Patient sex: F
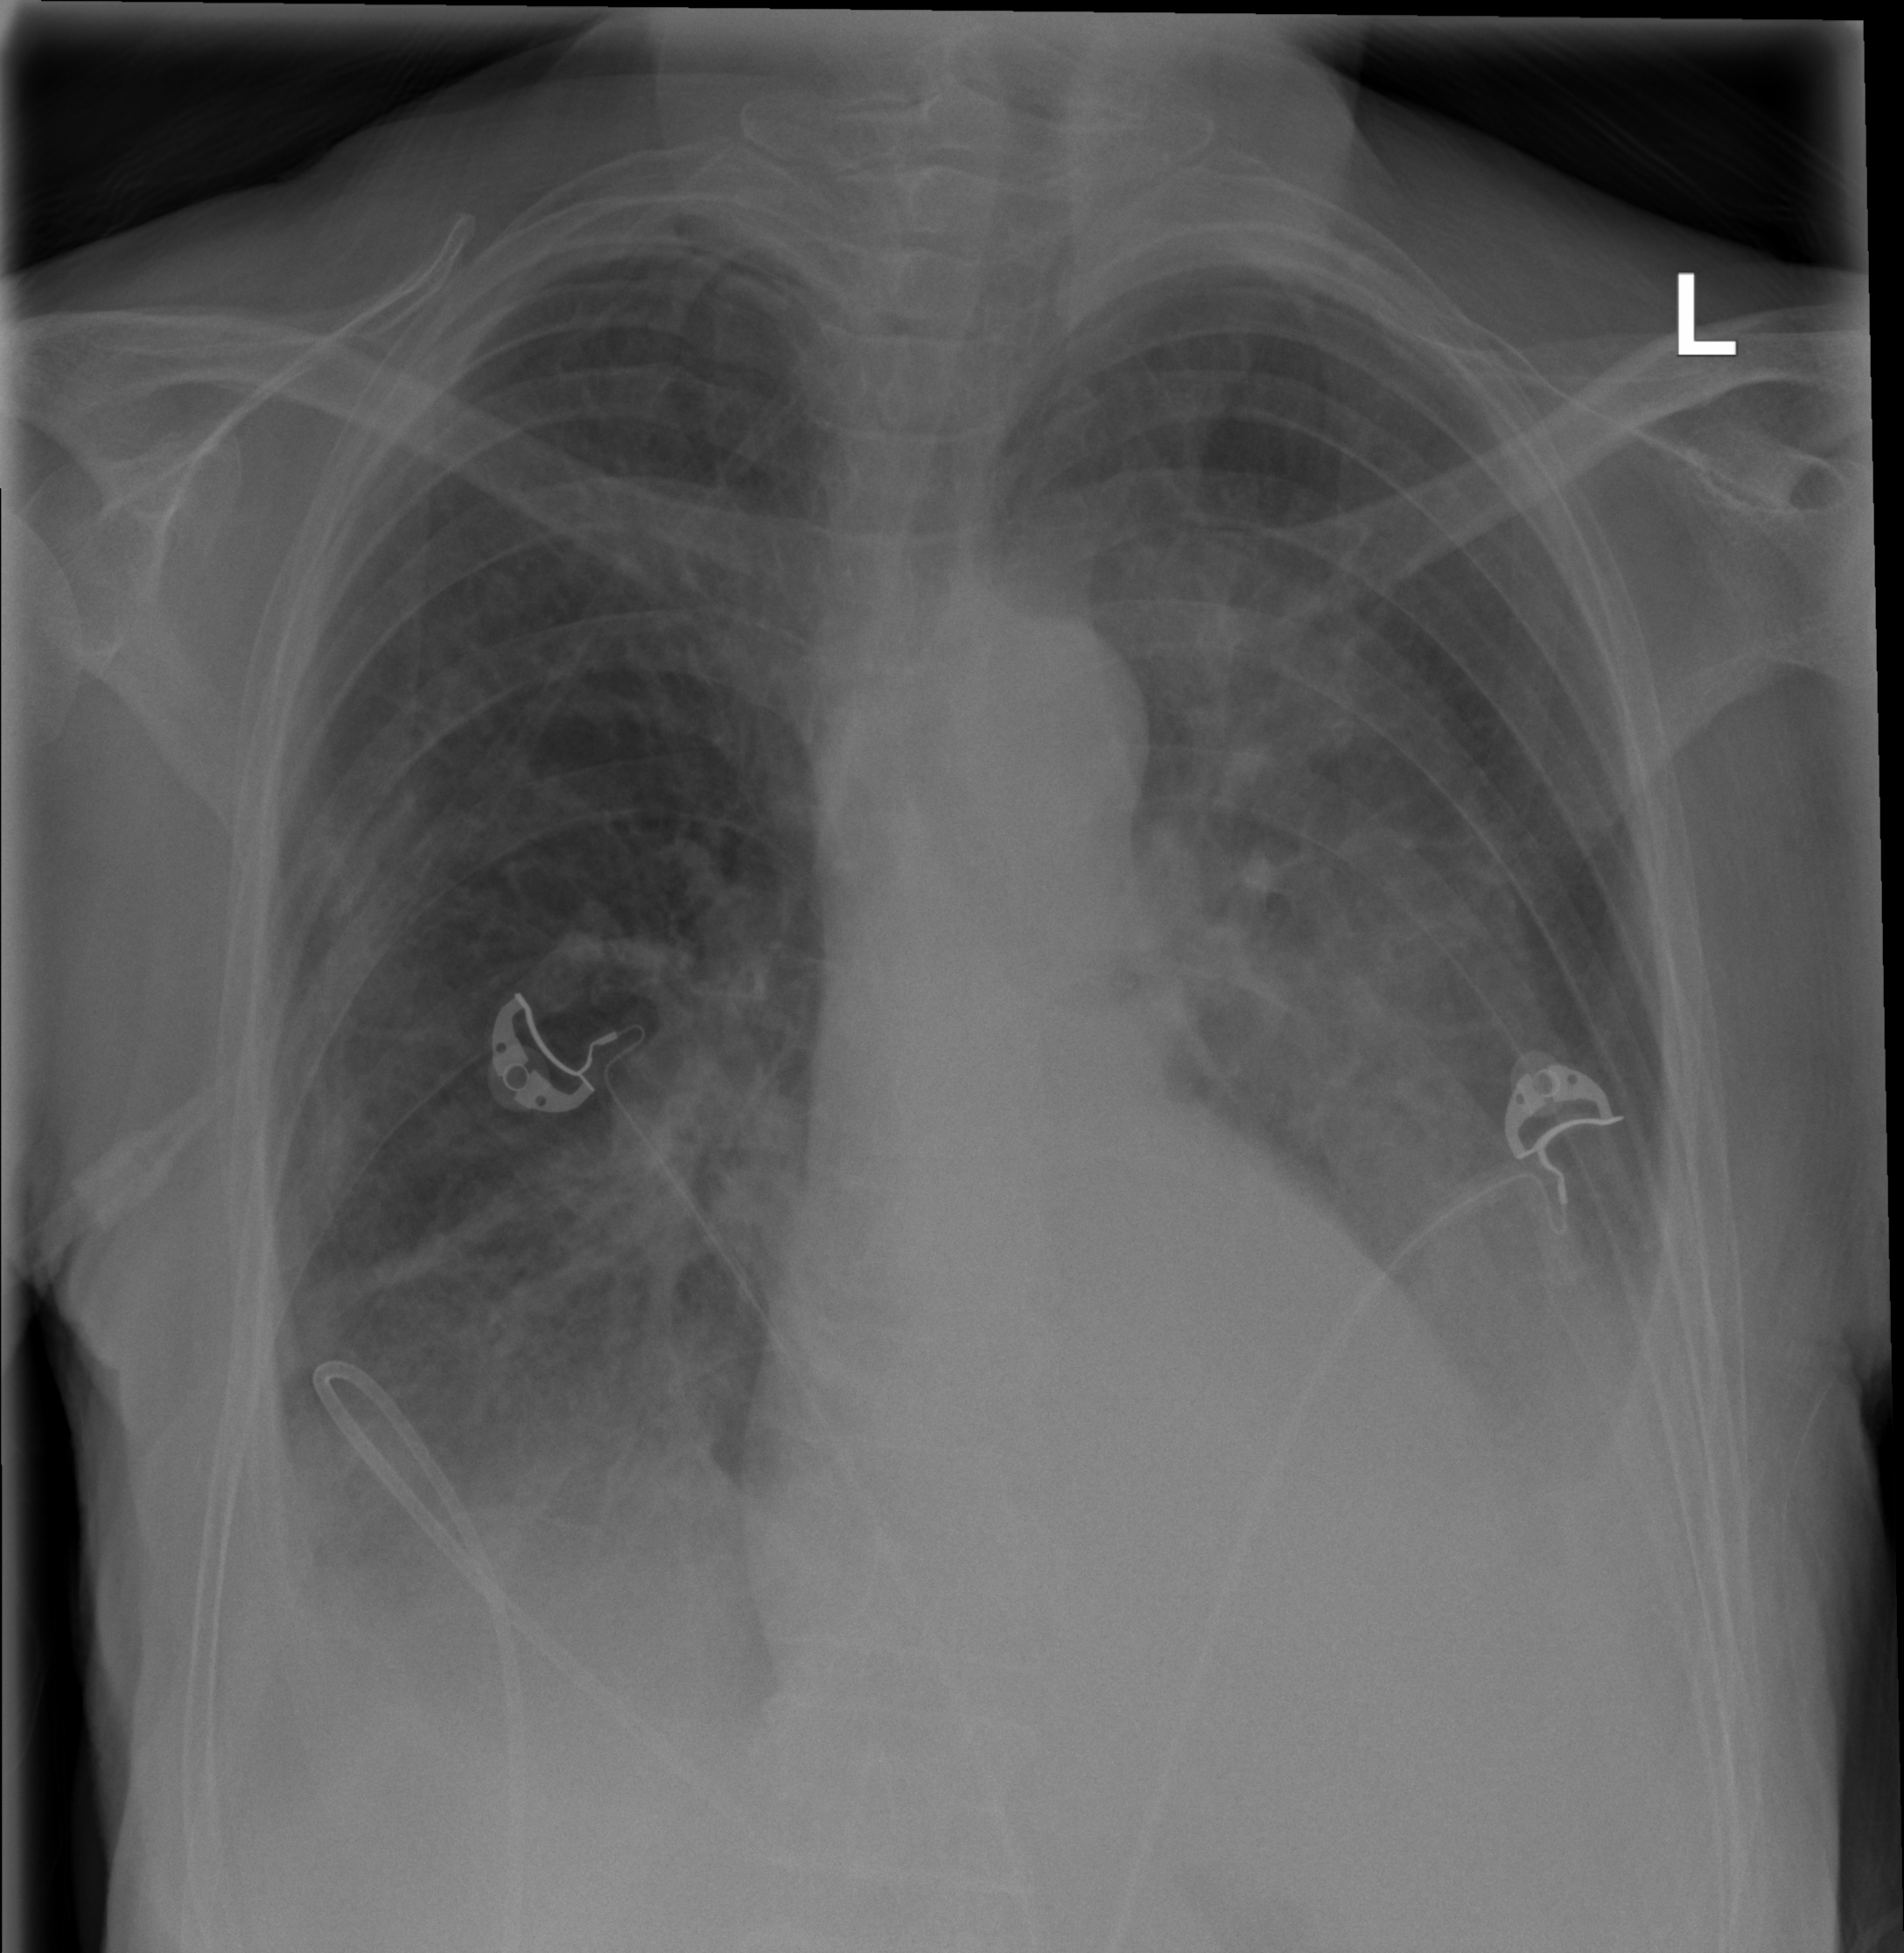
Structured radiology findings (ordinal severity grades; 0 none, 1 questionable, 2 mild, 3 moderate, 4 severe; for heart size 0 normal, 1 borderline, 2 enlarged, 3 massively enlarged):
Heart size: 0
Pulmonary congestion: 2
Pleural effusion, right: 3
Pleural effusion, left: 3
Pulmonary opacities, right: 2
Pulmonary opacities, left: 2
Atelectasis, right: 2
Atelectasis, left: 3